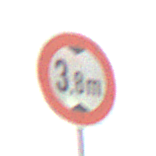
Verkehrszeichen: TatsaechlicheHoehe
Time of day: Midday
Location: Outdoor (Nature)
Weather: Overcast
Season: NotSpecified
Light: Natural